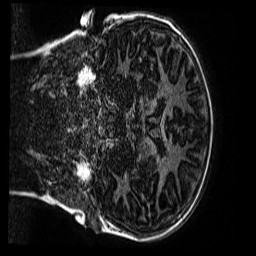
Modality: MP2RAGE
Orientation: coronal
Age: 10
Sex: male
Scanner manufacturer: siemens
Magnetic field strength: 3 T
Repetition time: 4 s
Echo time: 0.00299 s